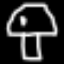
Label: mushroom